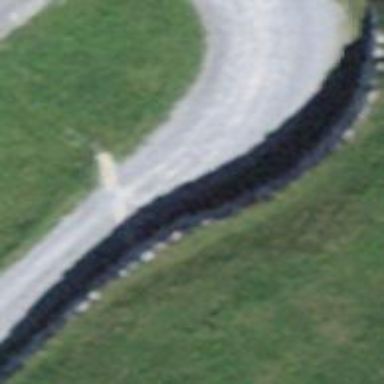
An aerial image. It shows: Retaining wall.